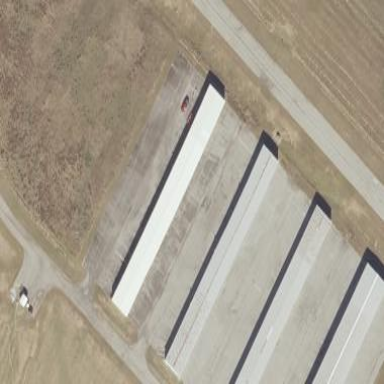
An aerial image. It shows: Hangar building located at airport.